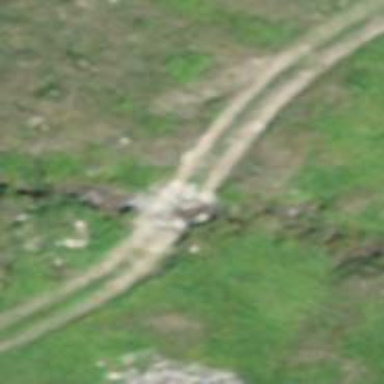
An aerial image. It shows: Culvert tunnel.